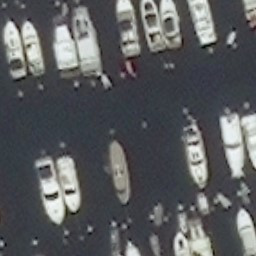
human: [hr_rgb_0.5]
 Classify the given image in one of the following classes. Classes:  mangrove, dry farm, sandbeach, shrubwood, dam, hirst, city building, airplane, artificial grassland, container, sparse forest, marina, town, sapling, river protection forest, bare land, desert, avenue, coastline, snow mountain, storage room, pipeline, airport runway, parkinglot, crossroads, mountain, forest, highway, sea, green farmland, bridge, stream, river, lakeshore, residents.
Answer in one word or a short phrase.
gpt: marina